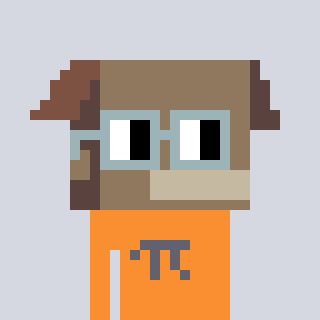
a pixel art character with square dark gray glasses, a box-shaped head and a orange-colored body on a cool background